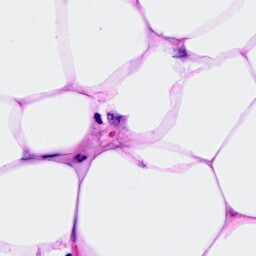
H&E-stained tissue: Breast